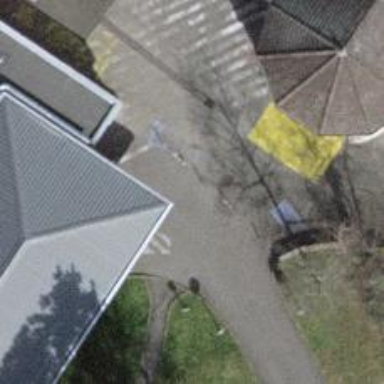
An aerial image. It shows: Rising bollard.